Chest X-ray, PA view. Patient: 50 years old, sex M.
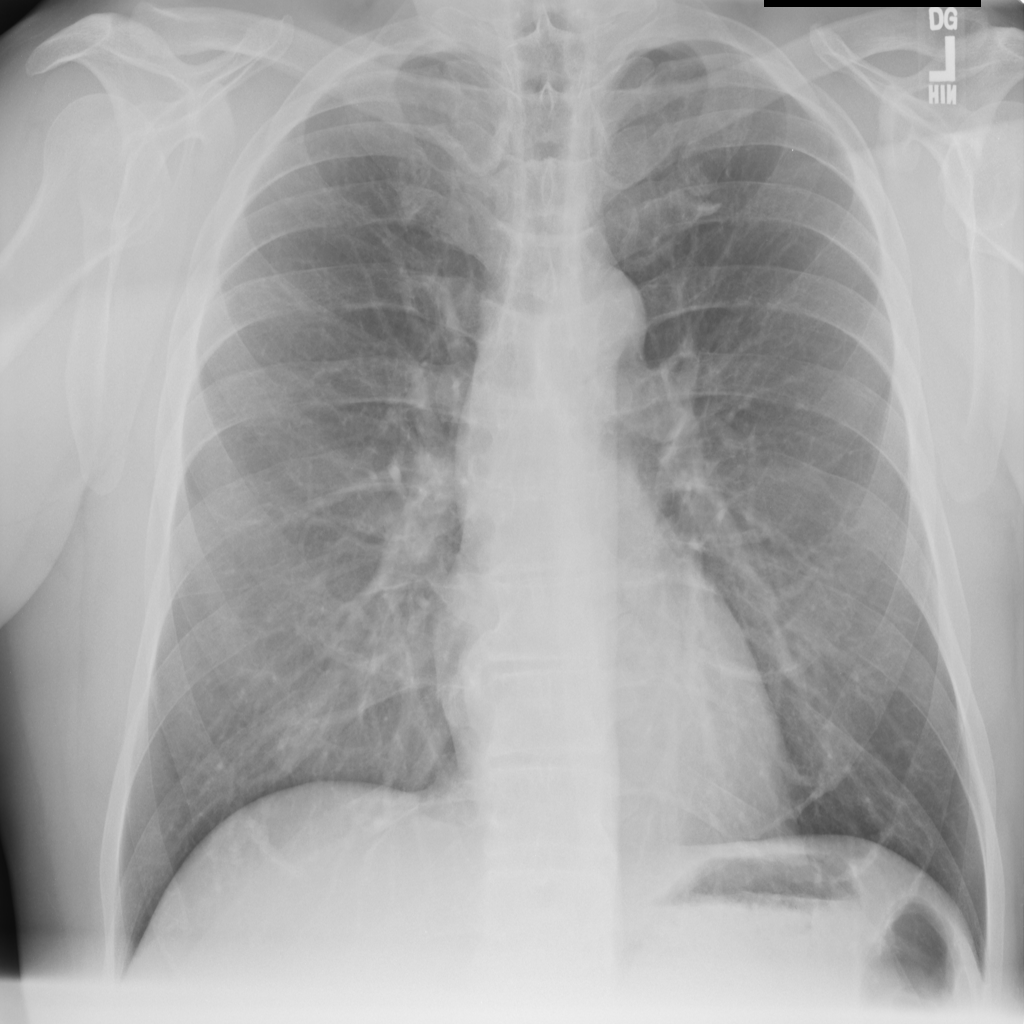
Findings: No Finding